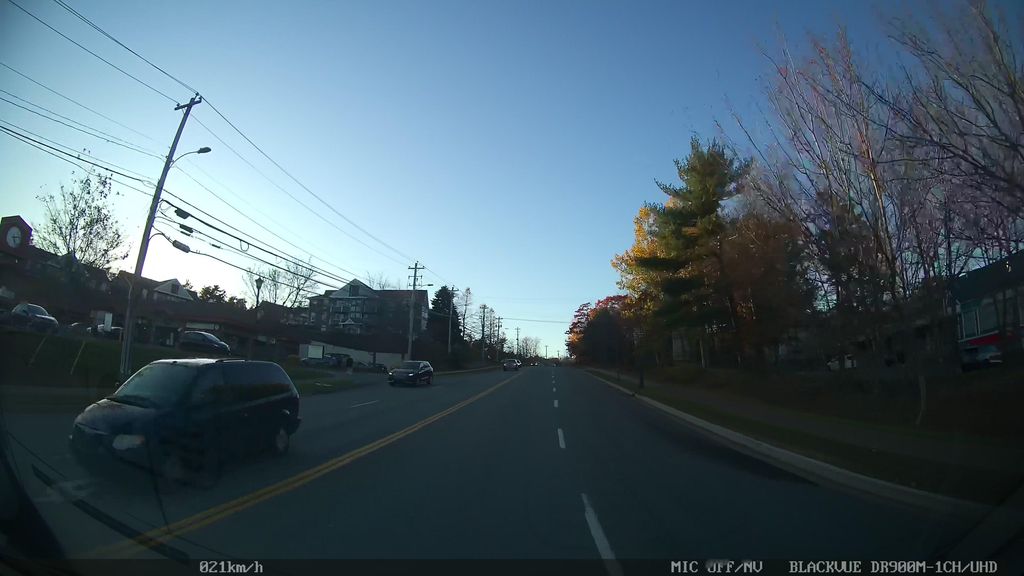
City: halifax